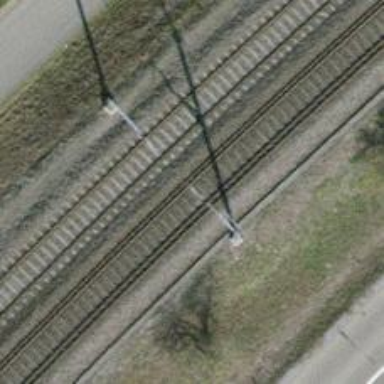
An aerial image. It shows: Single-track electrified railway with contact line.